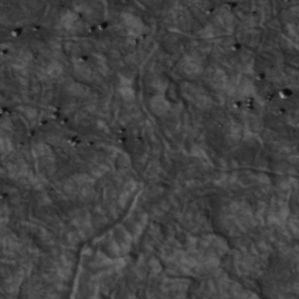
Label: non_frost